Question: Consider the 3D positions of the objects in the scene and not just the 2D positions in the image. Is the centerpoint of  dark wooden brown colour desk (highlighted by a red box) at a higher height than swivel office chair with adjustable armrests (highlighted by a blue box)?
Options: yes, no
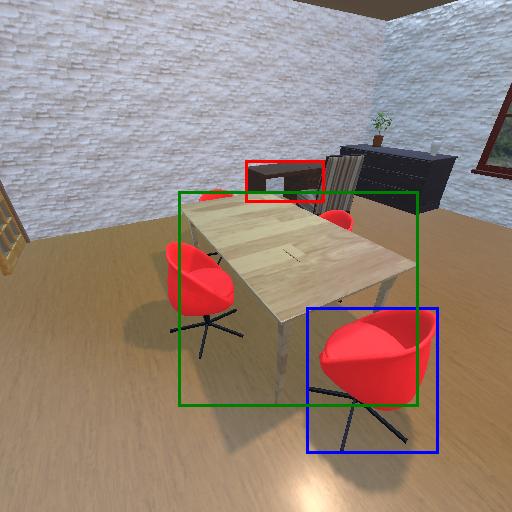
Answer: yes